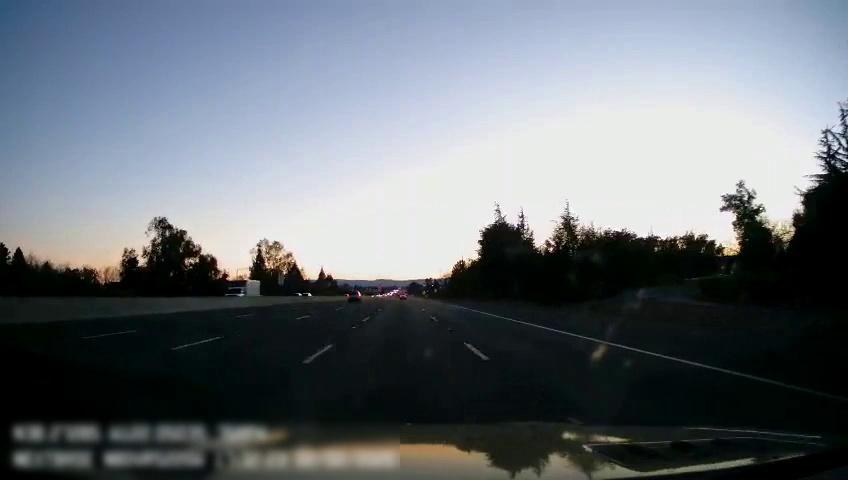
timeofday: Day
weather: Sunny
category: Drivable Space
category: Vehicles | SUV
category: Vehicles | Truck
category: Vehicles | Truck
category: Vehicles | SUV
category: Lanes | Current Lane
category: Lanes | Alternate Lane
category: Lanes | Alternate Lane
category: Lanes | Current Lane
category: Lanes | Alternate Lane